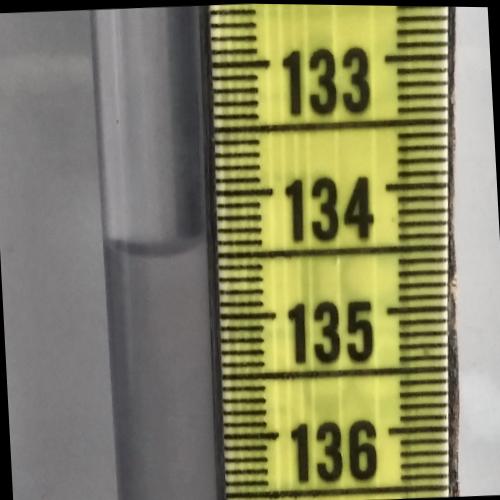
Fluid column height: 134.4 cm